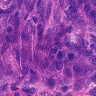
Metastatic tissue present: yes